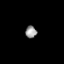
Tissue: skin
Cell type: Fibroblasts
Senescence score: 0.7163
Nuclear area (px): 134
Mean DAPI intensity: 151.097